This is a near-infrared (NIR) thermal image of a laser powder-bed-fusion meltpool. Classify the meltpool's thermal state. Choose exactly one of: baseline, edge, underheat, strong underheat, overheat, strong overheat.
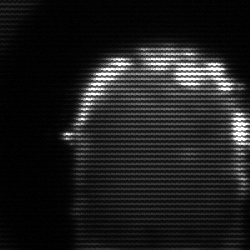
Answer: baseline